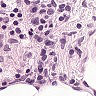
Metastatic tissue present: no